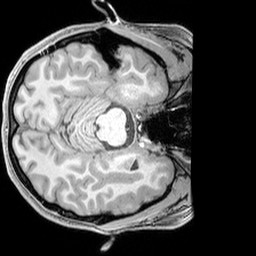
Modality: T1w
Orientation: axial
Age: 21
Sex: female
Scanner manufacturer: siemens
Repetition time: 2.3 s
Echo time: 0.00226 s